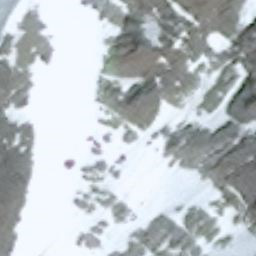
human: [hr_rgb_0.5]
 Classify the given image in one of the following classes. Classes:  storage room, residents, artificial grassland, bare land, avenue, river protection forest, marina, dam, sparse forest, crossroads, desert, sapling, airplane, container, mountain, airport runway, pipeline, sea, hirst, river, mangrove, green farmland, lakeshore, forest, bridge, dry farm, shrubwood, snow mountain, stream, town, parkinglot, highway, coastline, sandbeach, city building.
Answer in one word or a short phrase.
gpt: snow mountain